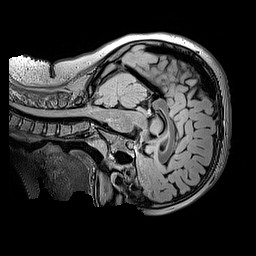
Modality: FLAIR
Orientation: sagittal
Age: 10
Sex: female
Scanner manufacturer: siemens
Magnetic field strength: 3 T
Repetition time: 5 s
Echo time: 0.388 s